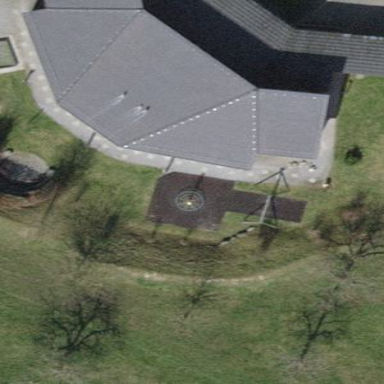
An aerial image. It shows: Kindergarten building.